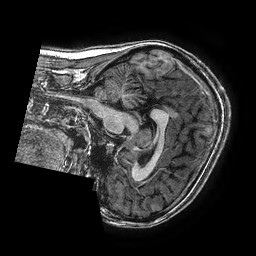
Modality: T1w
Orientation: sagittal
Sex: female
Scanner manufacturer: ge
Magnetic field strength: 3 T
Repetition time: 0.00766 s
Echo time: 0.003476 s